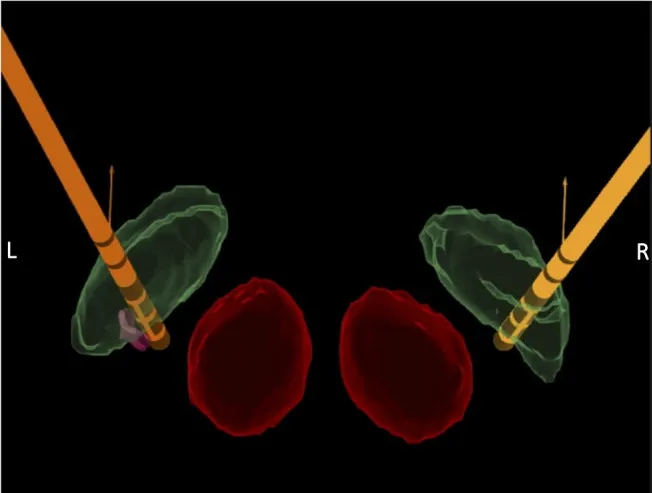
Lead location confirmation. Fusion of postoperative CT scan with preoperative 3T axial MRI, using Elements. software (Brainlab ) and Guide XT. software (Boston Scientific, Valencia, California), showing the final position of bilateral directional leads (orange) within the subthalamic nucleus (STN; green) and the red nucleus (red). The left lead was slightly medialized inside the STN and a small volume of tissue activated (VTA; pink sphere) was generated close to contact 3, to highlight its position in the ventromedial region of the nucleus.
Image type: radiology (ct)